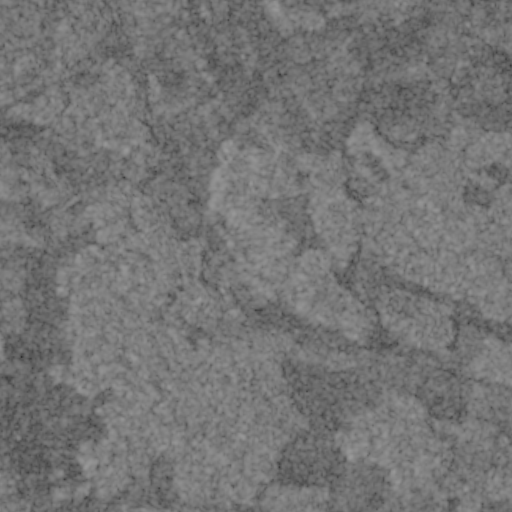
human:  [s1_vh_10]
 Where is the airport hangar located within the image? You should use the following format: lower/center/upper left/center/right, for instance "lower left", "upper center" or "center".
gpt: The airport hangar is located in the upper left of the image.
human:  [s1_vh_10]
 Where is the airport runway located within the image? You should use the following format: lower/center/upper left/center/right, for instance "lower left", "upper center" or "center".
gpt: The airport runway is located in the upper center of the image.
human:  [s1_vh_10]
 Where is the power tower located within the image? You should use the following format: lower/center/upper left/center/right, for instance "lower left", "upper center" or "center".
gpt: The power tower is located in the lower of the image.
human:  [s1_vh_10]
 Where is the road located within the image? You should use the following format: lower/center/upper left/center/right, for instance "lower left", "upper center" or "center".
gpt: There is no road in the image.

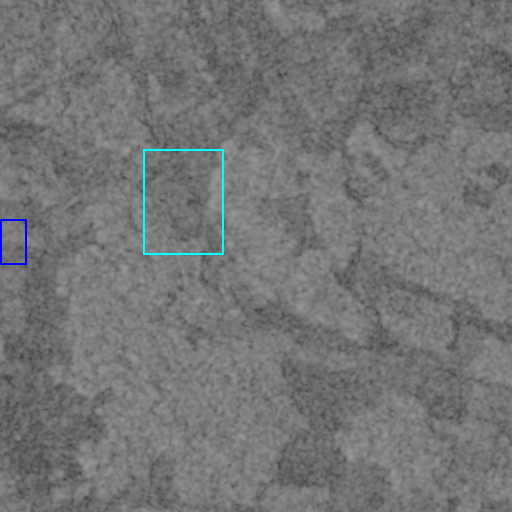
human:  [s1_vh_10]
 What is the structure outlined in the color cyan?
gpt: The structure outlined in cyan is an airport.
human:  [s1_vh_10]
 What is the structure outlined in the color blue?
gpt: The structure outlined in blue is a crop field.
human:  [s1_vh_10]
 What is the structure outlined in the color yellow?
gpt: There is no yellow outline.